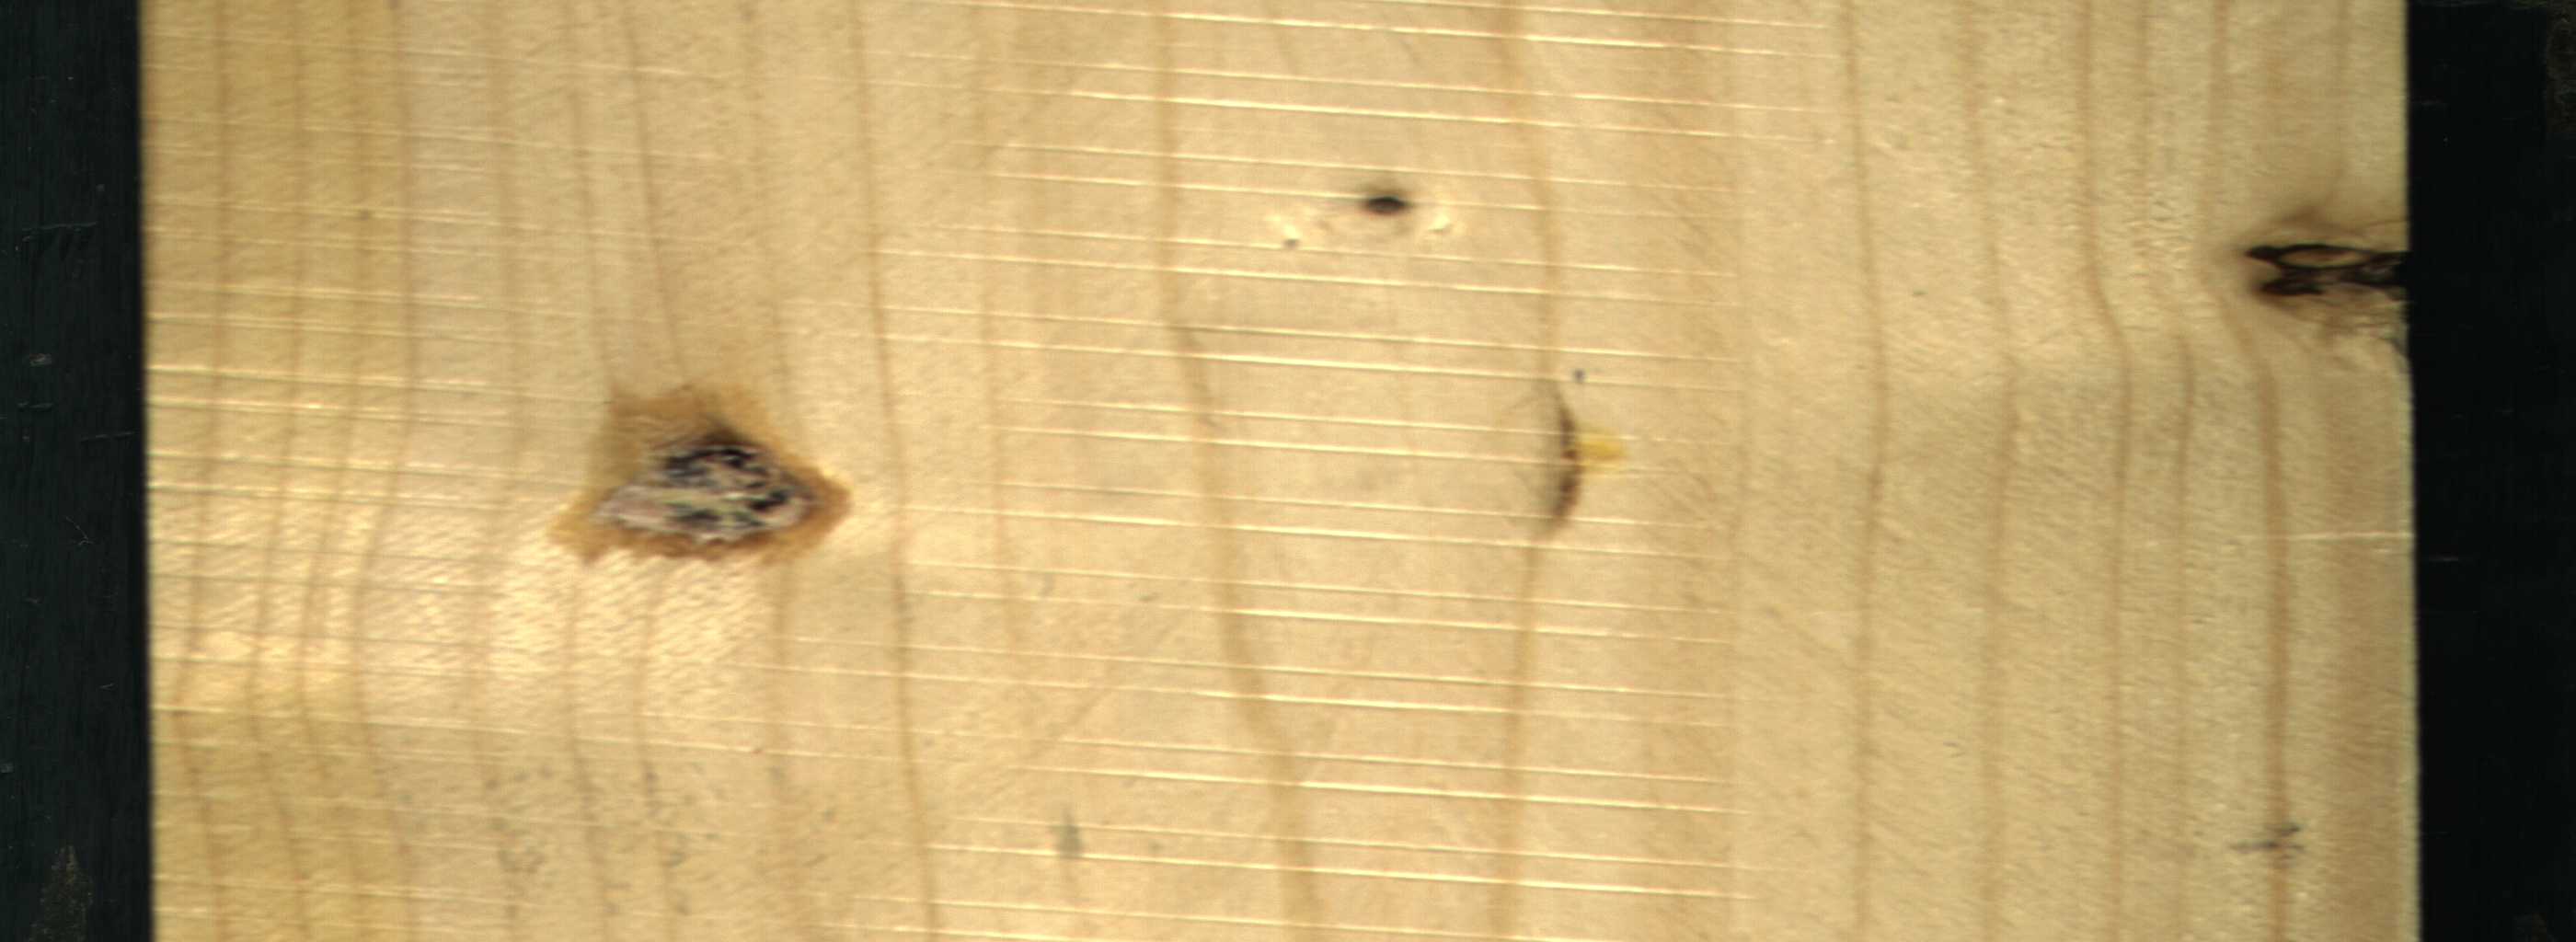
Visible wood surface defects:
resin
Dead_Knot
Dead_Knot
Dead_Knot